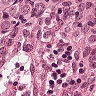
Metastatic tissue present: yes